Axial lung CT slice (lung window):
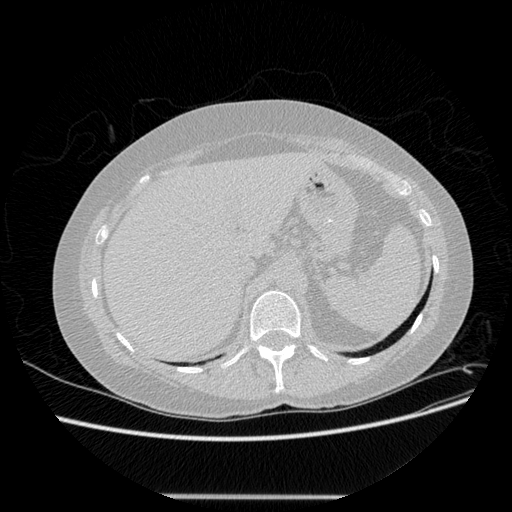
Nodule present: no